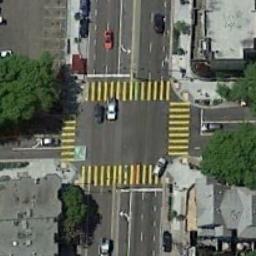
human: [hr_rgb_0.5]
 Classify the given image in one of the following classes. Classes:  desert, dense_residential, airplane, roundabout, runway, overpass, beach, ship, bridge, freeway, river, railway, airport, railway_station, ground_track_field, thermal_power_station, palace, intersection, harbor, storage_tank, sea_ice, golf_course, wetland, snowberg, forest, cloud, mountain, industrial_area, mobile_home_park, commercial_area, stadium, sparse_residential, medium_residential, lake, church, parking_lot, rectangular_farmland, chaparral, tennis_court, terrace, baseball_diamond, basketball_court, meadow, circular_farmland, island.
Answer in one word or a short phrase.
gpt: intersection